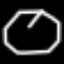
Label: octagon